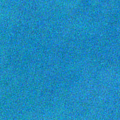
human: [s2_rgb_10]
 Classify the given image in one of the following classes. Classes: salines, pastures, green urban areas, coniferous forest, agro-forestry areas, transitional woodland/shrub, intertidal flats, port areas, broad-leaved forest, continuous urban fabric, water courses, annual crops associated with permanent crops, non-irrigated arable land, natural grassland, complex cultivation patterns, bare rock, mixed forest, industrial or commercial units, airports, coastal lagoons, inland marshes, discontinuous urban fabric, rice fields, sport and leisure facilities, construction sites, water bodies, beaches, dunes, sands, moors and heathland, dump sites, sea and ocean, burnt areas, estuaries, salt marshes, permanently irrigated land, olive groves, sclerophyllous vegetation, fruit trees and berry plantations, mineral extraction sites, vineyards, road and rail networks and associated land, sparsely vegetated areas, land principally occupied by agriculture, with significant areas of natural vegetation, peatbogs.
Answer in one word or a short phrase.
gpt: sea and ocean